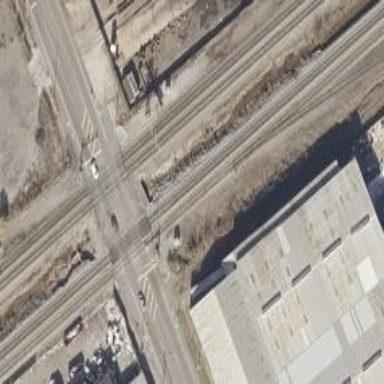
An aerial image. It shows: Level crossing along the railway.